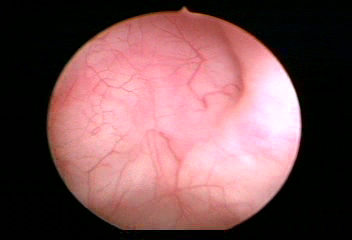
Modality: WLC
Class: Normal mucosa
Bladder cancer association: No